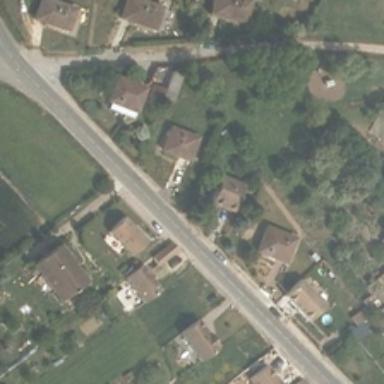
Many buildings and green trees are in two sides of a road in a medium residential area .